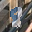
Label: 8